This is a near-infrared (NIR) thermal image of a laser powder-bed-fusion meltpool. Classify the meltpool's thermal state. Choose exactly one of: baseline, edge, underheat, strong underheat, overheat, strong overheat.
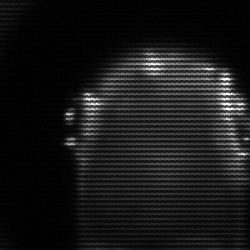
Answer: baseline